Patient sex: F
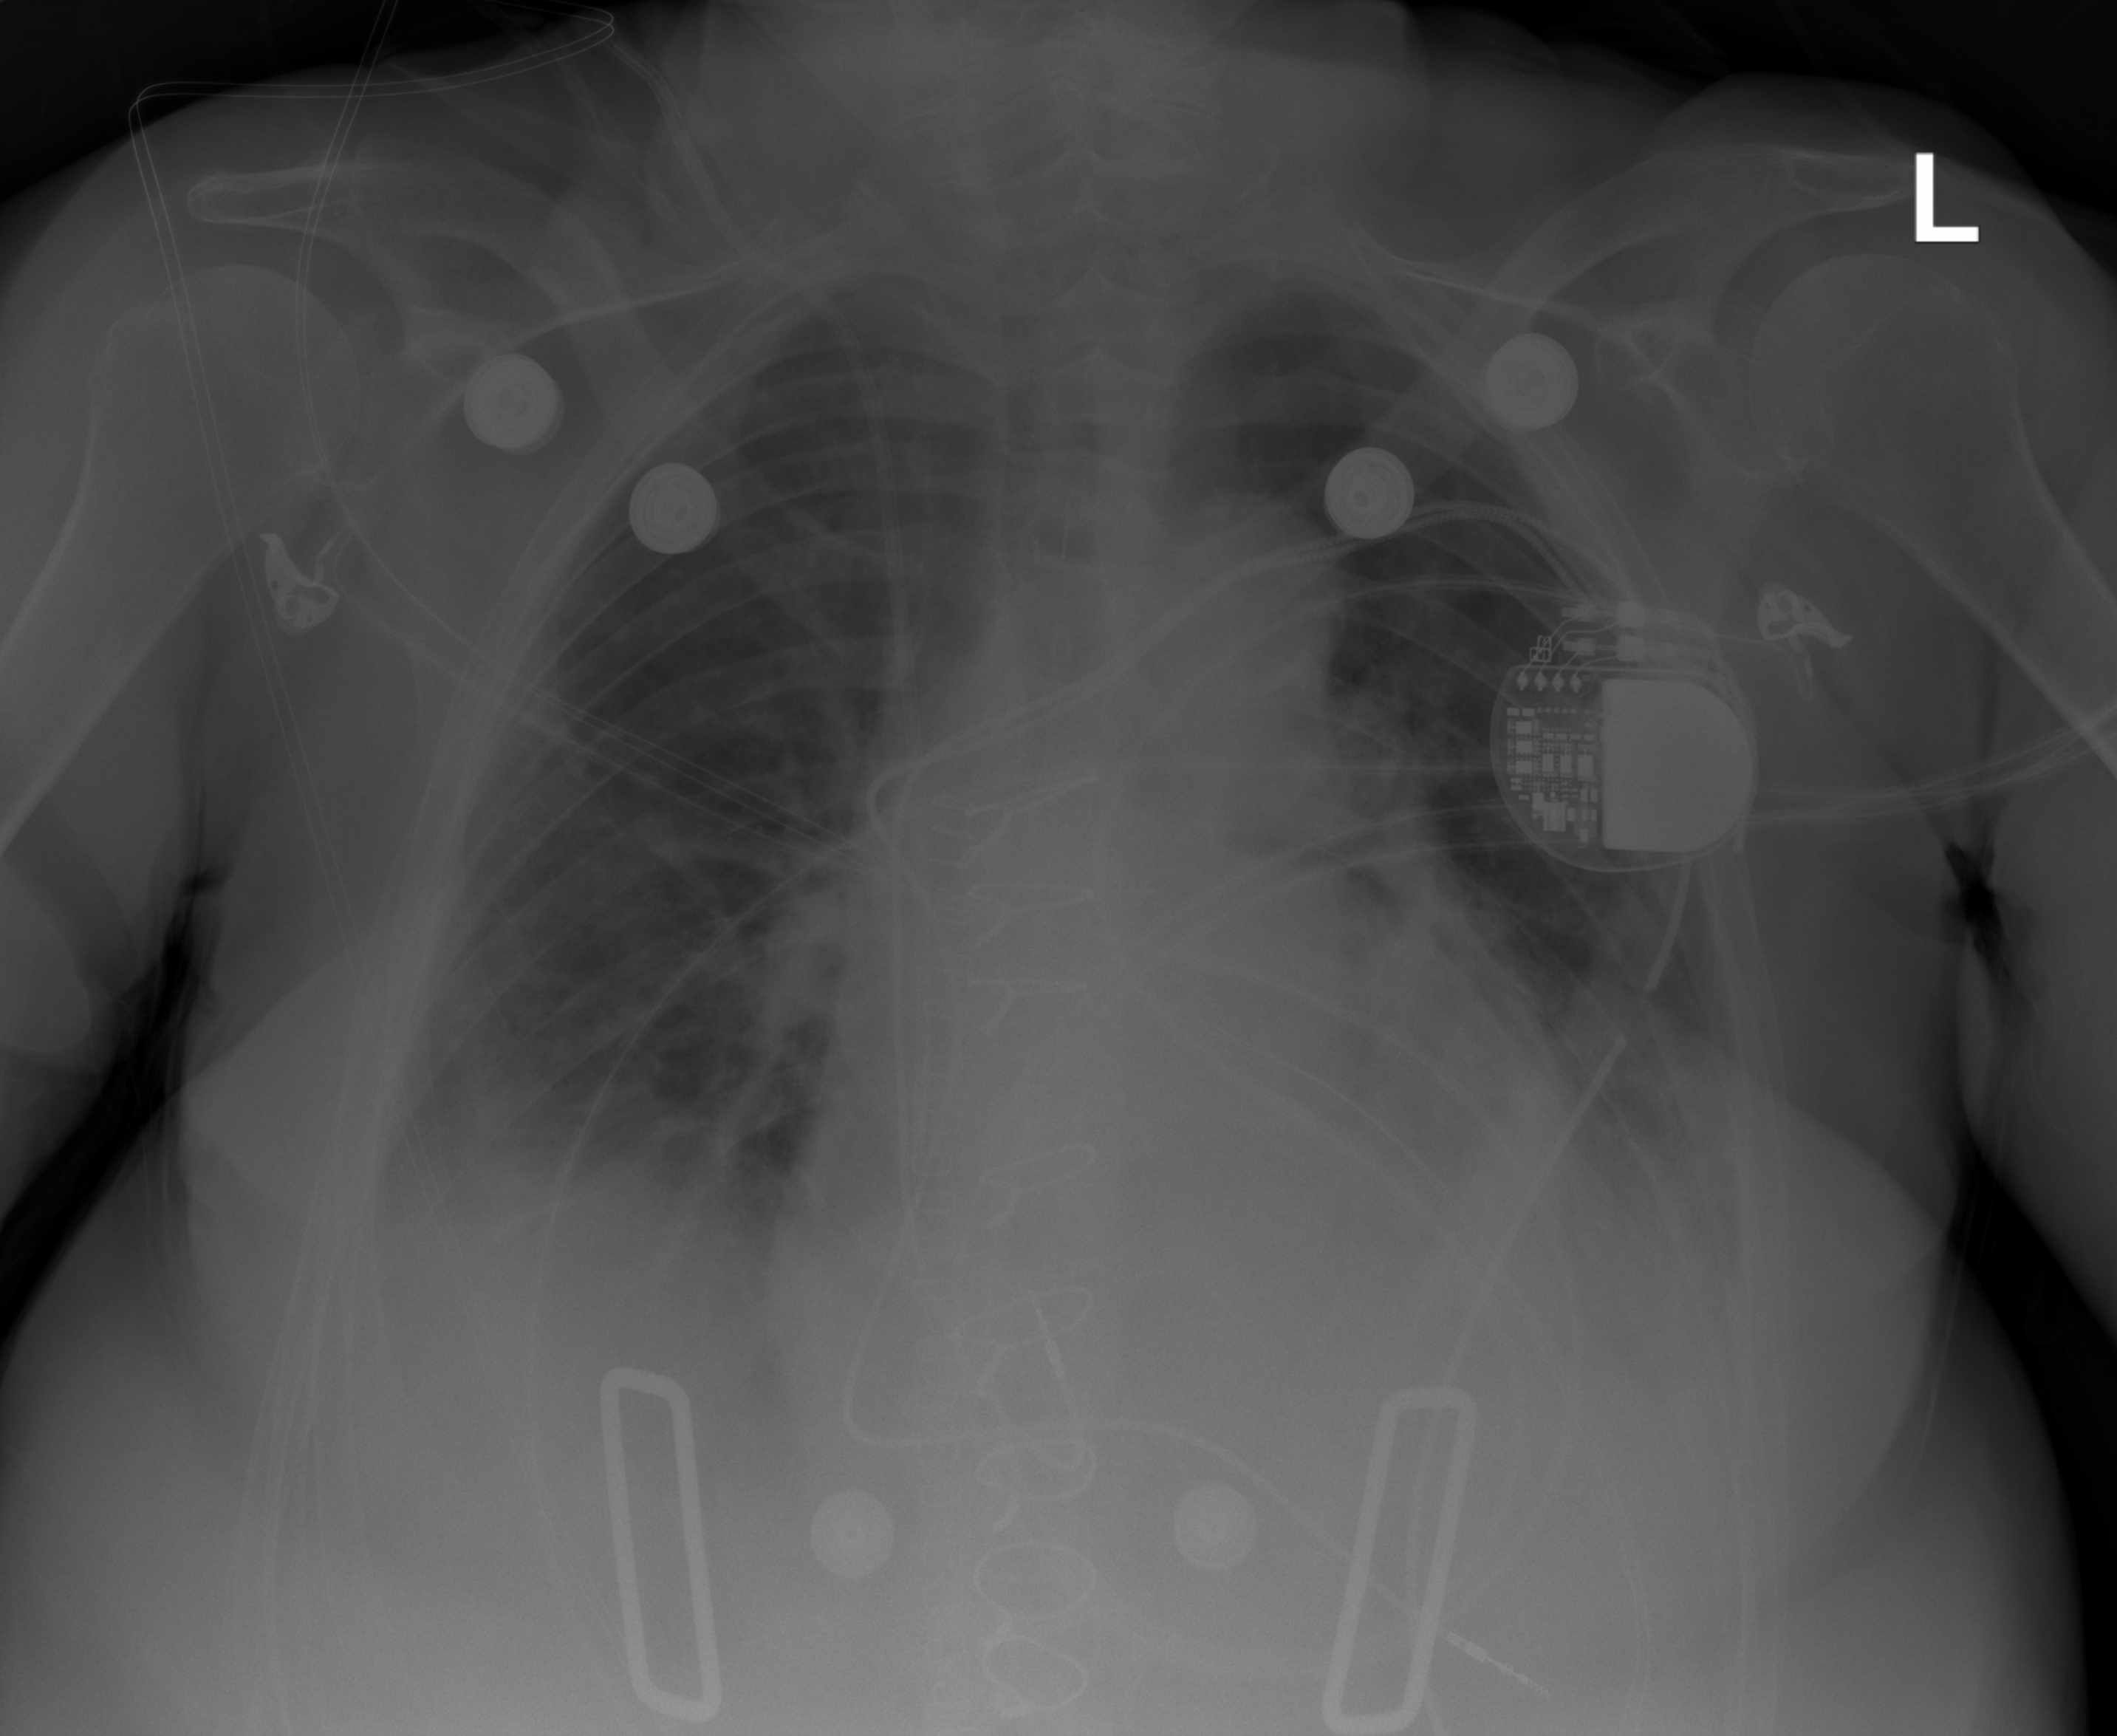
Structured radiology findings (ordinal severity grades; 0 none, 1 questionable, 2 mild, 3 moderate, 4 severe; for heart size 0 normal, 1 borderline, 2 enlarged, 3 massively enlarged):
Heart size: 2
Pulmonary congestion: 0
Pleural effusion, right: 2
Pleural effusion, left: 2
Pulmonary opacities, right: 2
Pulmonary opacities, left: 0
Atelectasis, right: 0
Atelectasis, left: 2